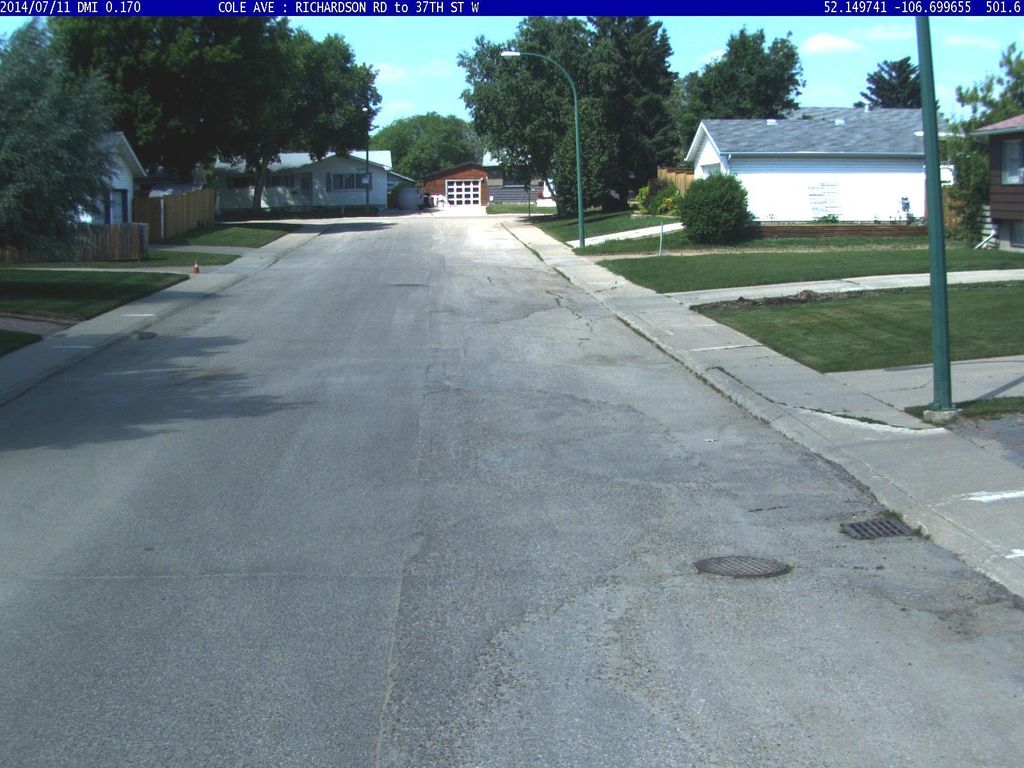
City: saskatoon